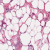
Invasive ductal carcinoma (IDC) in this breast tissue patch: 1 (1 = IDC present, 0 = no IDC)